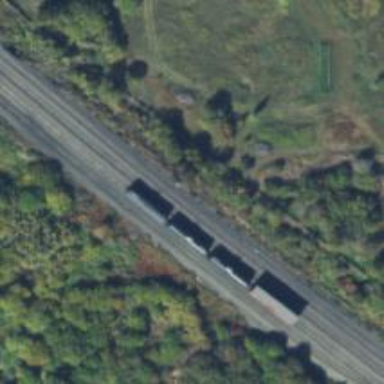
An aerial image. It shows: Railway track.